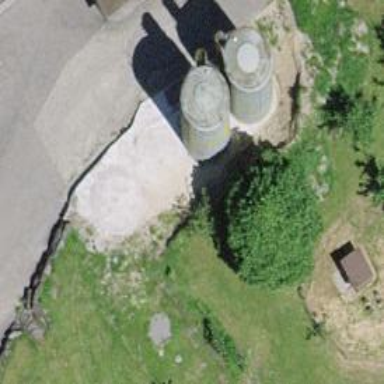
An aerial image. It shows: Silo.